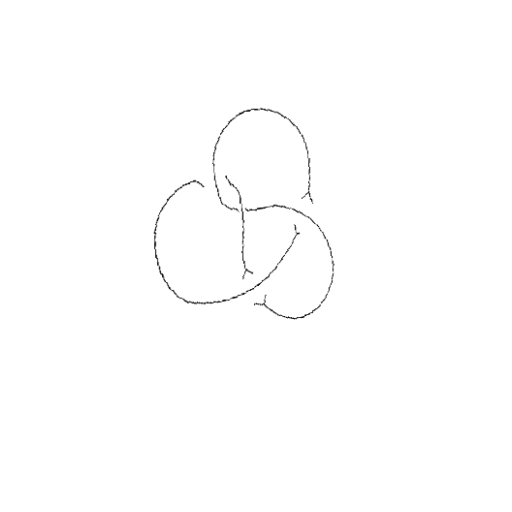
Crossing number: 4